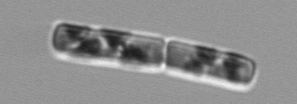
Label: Guinardia_delicatula